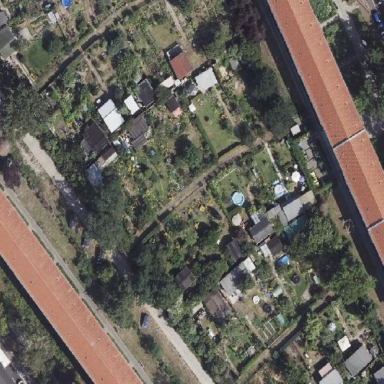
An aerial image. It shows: Allotments area.